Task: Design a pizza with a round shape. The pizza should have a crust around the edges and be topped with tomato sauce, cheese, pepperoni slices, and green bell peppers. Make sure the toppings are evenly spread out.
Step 486:
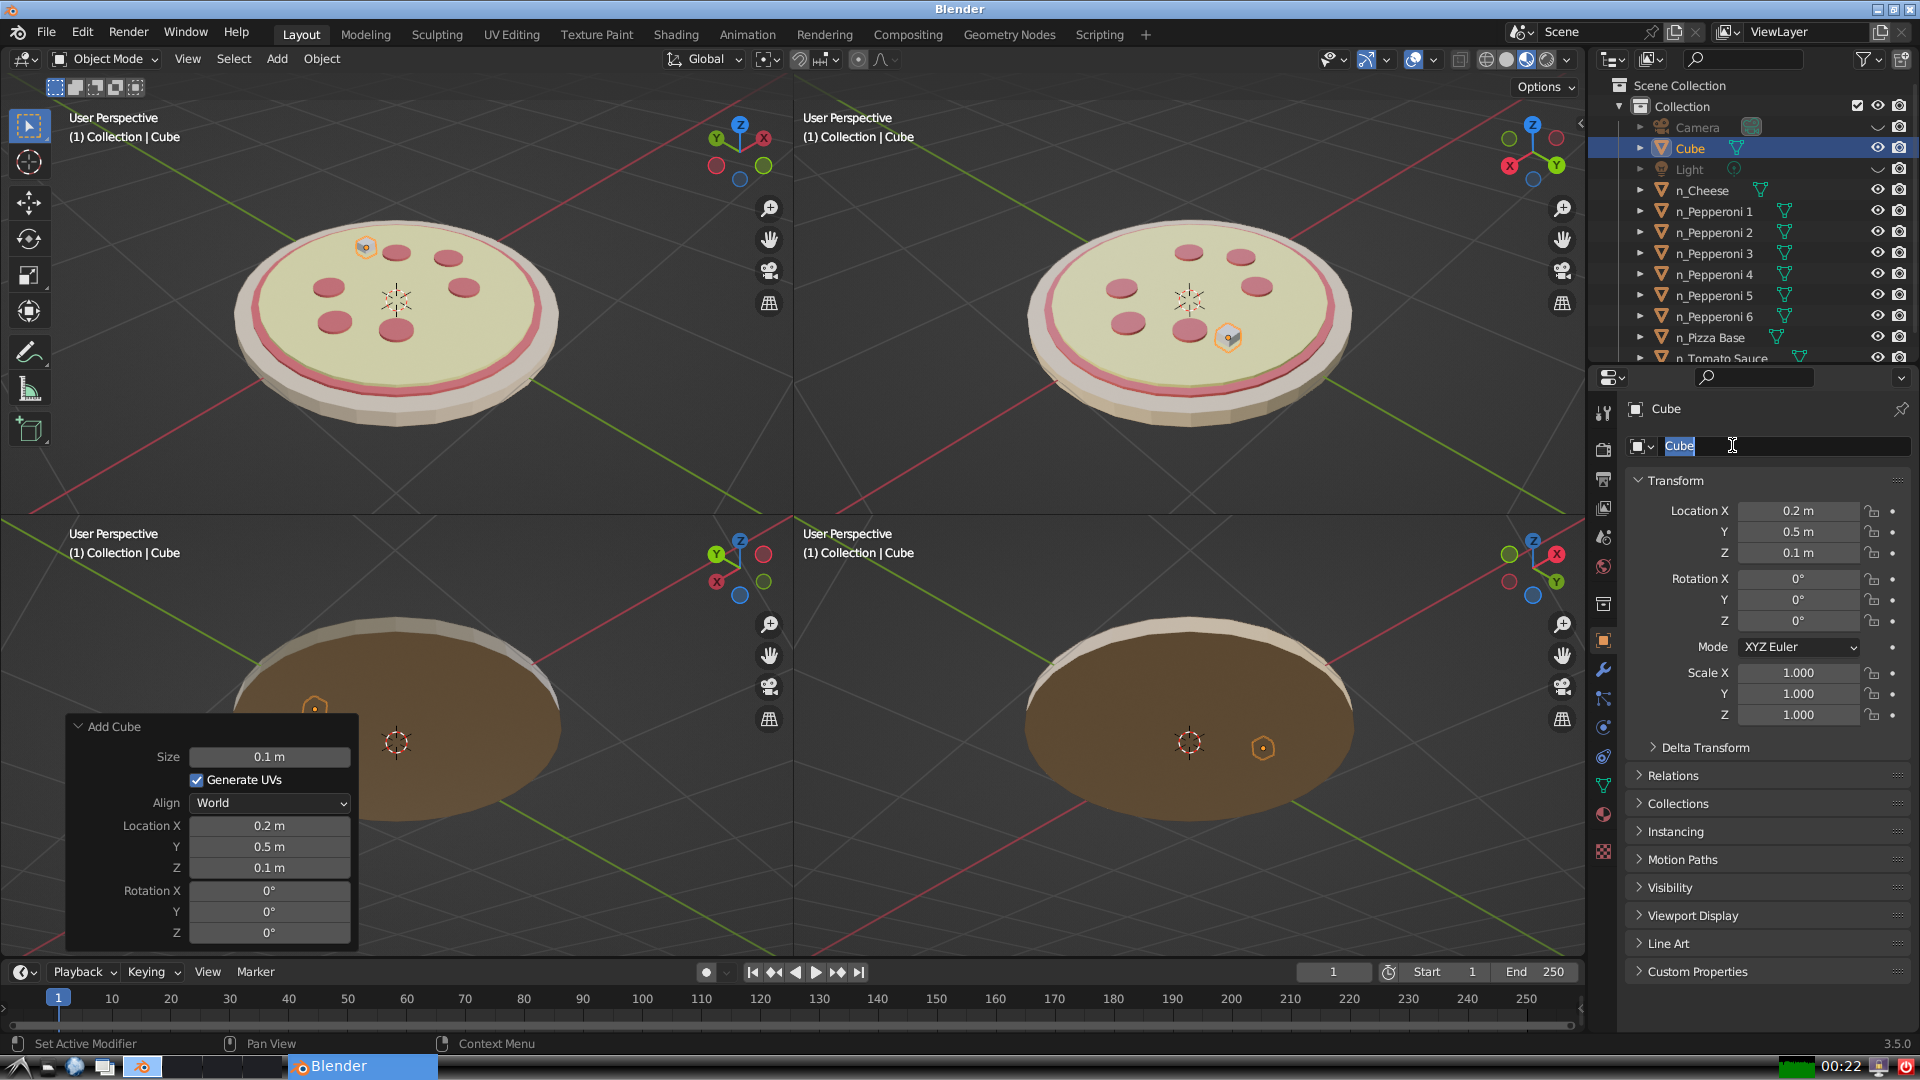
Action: input_text: n_Bell Pepper 1